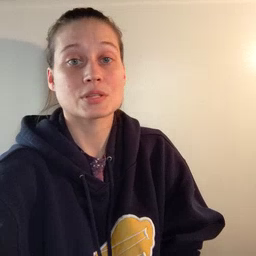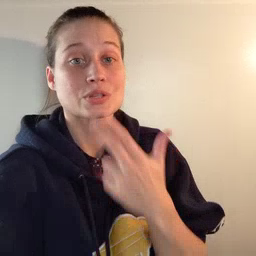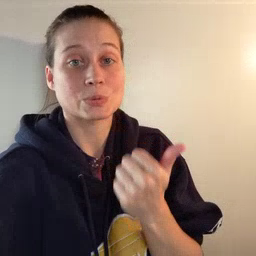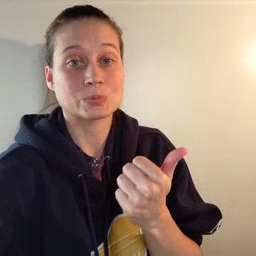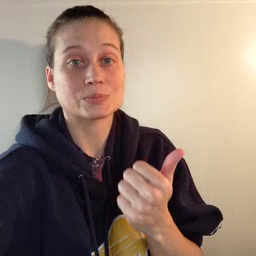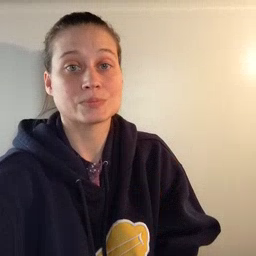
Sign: cute